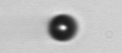
Label: bead